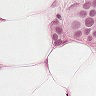
Metastatic tissue present: yes